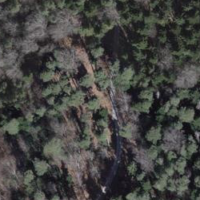
EUNIS habitat code: 44
Species observed at this site:
Cirsium vulgare